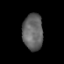
Tissue: prostate
Cell type: T cells
Senescence score: 0.2881
Nuclear area (px): 725
Mean DAPI intensity: 100.361